二年级 · 算术
购物。

(1) 买 7 个灯笼需要多少元？（4 分）

口答: 买 7 个灯笼需要元。

（2）用 40 元买了一顶帽子后，剩下的钱可以买多少块肥壬？（5 分）

口答: 剩下的钱可以买块肥皂。

（3）若只买一样东西，怎样买正好用完 54 元？（5 分）
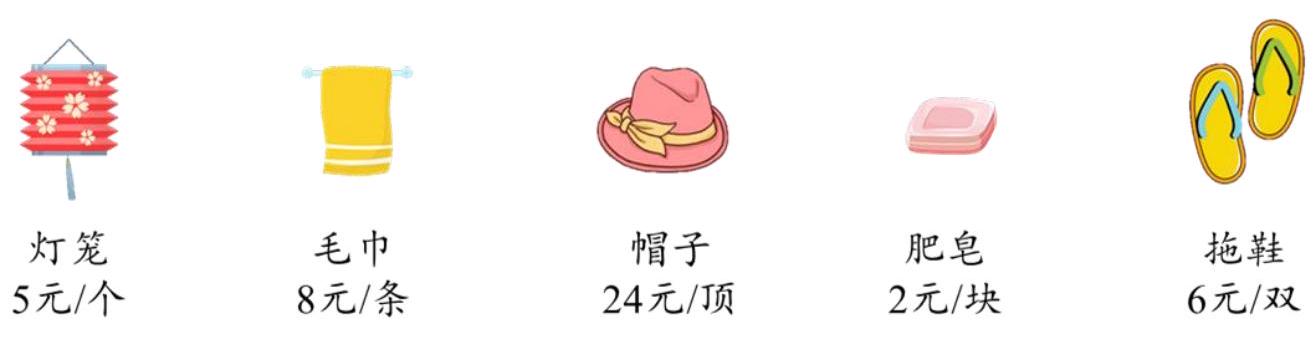
答案: (共 14 分)

(1) $7 \times 5=35$ （元）或 $5 \times 7=35$ (元) …...... 3.5 分【列式 1.5 分, 计算 2 分】

口答: 买 7 个灯笼需要 35 元。 $\cdots \cdots \cdots \cdots \cdots 0.5$ 分

(2) $40-24=16$ (元) $\cdots \cdots \cdots \cdots 2$ 分【列式 1 分, 计算 1 分】 $16 \div 2=8$ (块) $\cdots \cdots \cdots \cdots \cdots \cdots .5$ 分【列式 1 分, 计算 1.5 分】

口答: 剩下的钱可以买 8 块肥㫣。……… 0.5 分

(3) $54 \div 6=9$ (双) $\cdots \cdots \cdots \cdots \cdot \cdots .5$ 分【列式 2 分, 计算 2.5 分】

口答: 买 9 双拖鞋正好用完 54 元。…….... 0.5 分